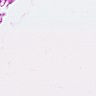
Metastatic tissue present: no